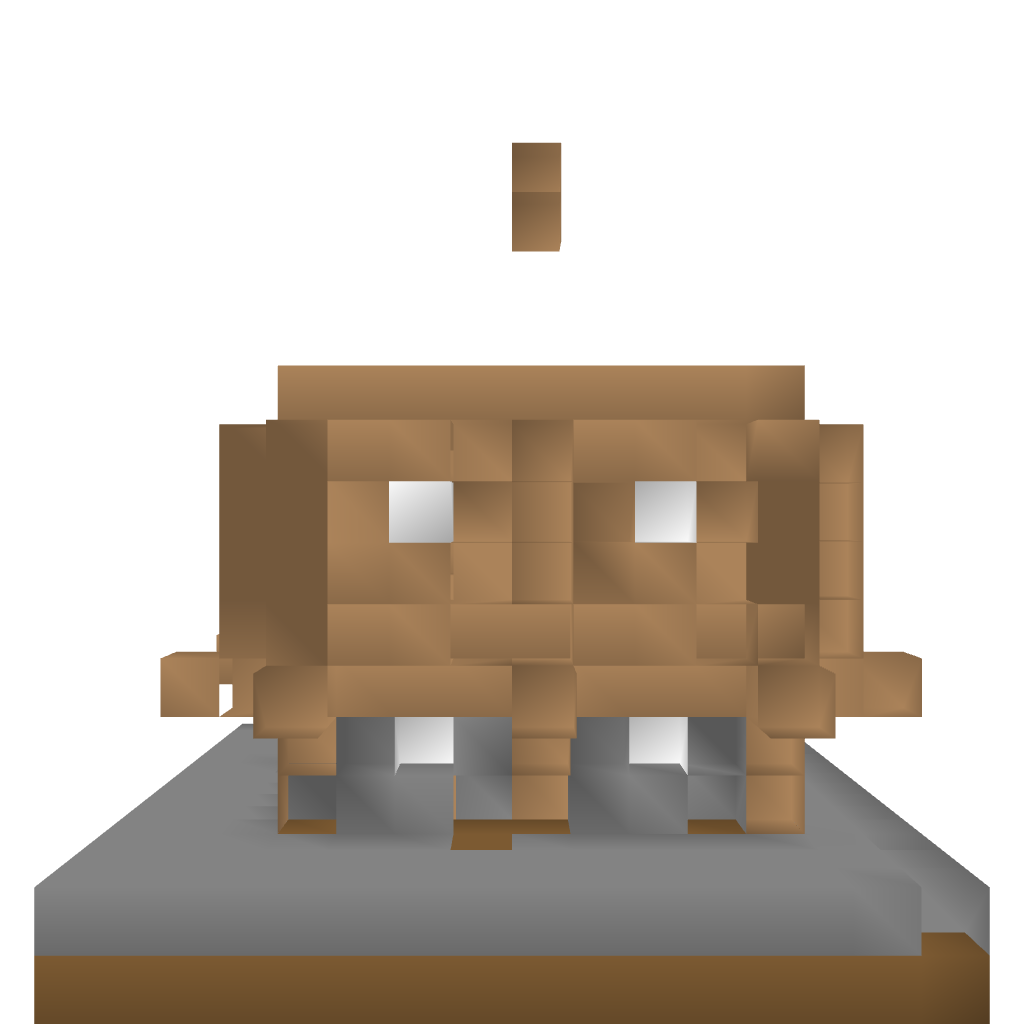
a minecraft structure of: Medieval Family Home bad low quality